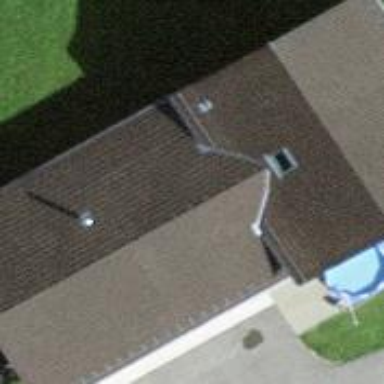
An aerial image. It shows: Simple and straightforward house.